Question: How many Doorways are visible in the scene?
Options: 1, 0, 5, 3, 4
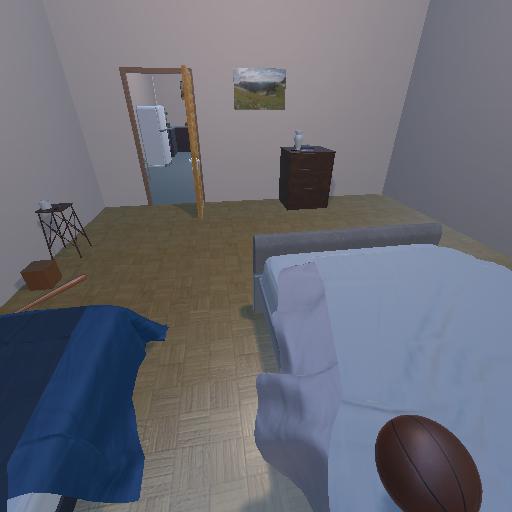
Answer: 1